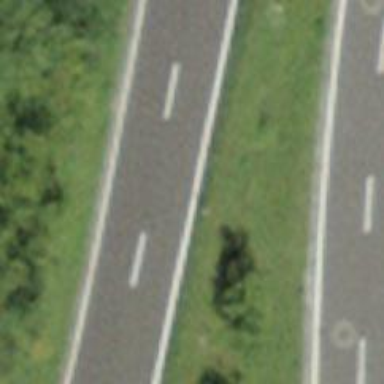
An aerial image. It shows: Asphalt road classified as primary highway.